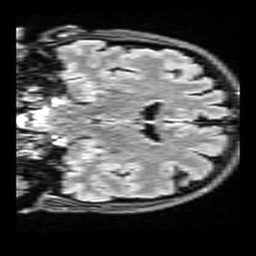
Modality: FLAIR
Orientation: coronal
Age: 40
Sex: male
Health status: healthy
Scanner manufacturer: siemens
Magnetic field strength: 3 T
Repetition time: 9 s
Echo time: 0.088 s